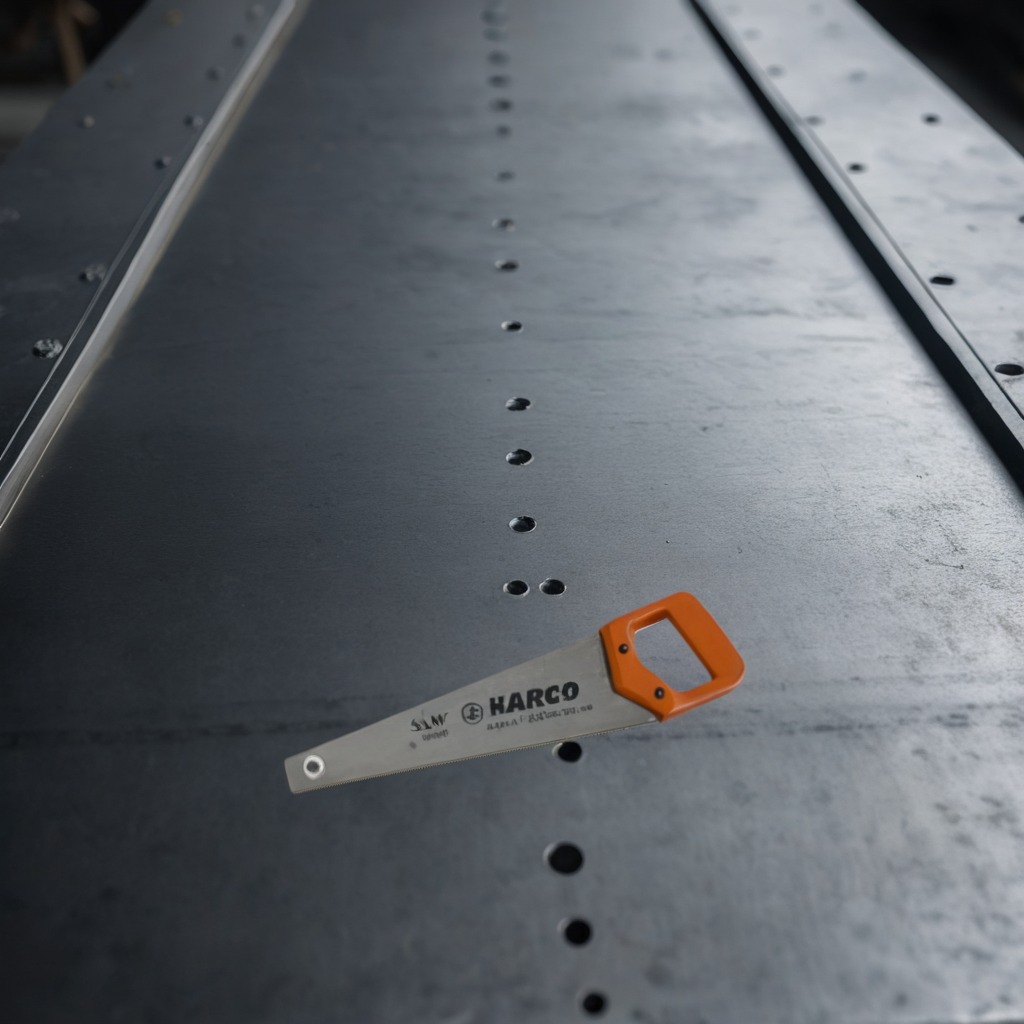
A metal saw is lying on a cold steel table in a mining workshop.